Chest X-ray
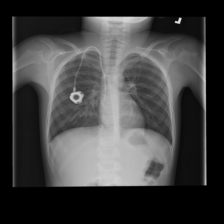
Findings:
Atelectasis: negative
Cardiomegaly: negative
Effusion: negative
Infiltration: positive
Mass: negative
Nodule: positive
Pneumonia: negative
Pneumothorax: negative
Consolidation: negative
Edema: negative
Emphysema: negative
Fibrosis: negative
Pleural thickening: negative
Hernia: negative